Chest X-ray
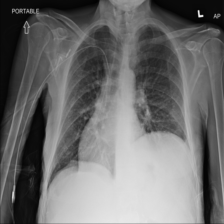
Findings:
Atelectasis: negative
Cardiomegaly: negative
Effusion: negative
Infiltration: negative
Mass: negative
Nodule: negative
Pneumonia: negative
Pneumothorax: negative
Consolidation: negative
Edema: negative
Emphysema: negative
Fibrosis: negative
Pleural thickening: negative
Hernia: negative